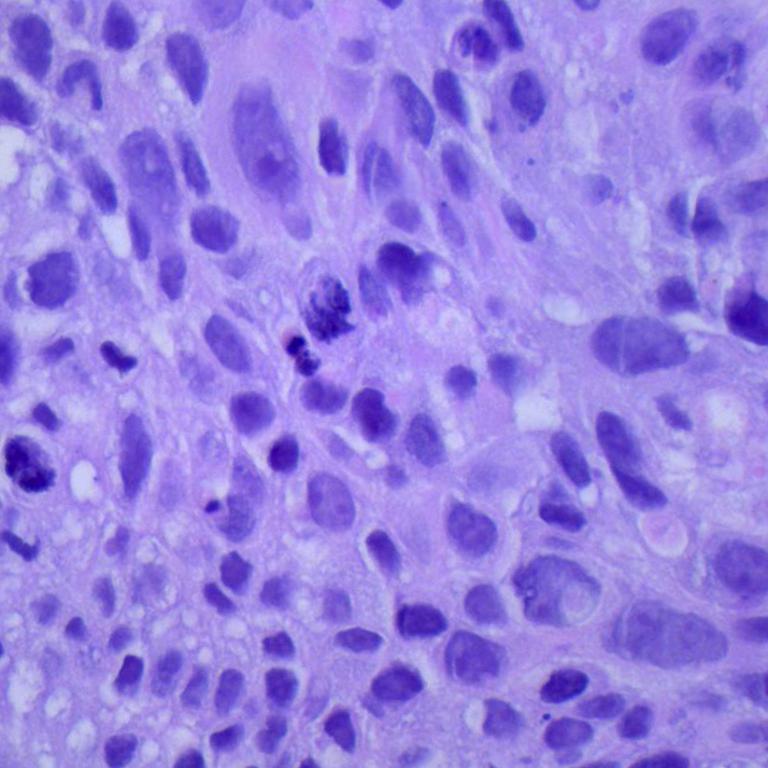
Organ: lung
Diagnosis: squamous carcinomas